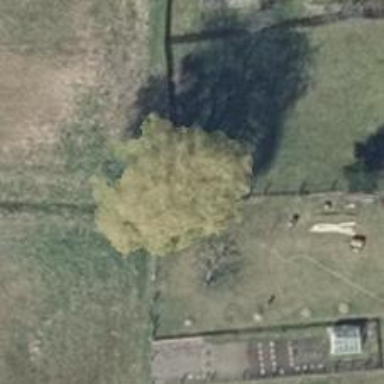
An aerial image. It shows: Deciduous broadleaved tree.